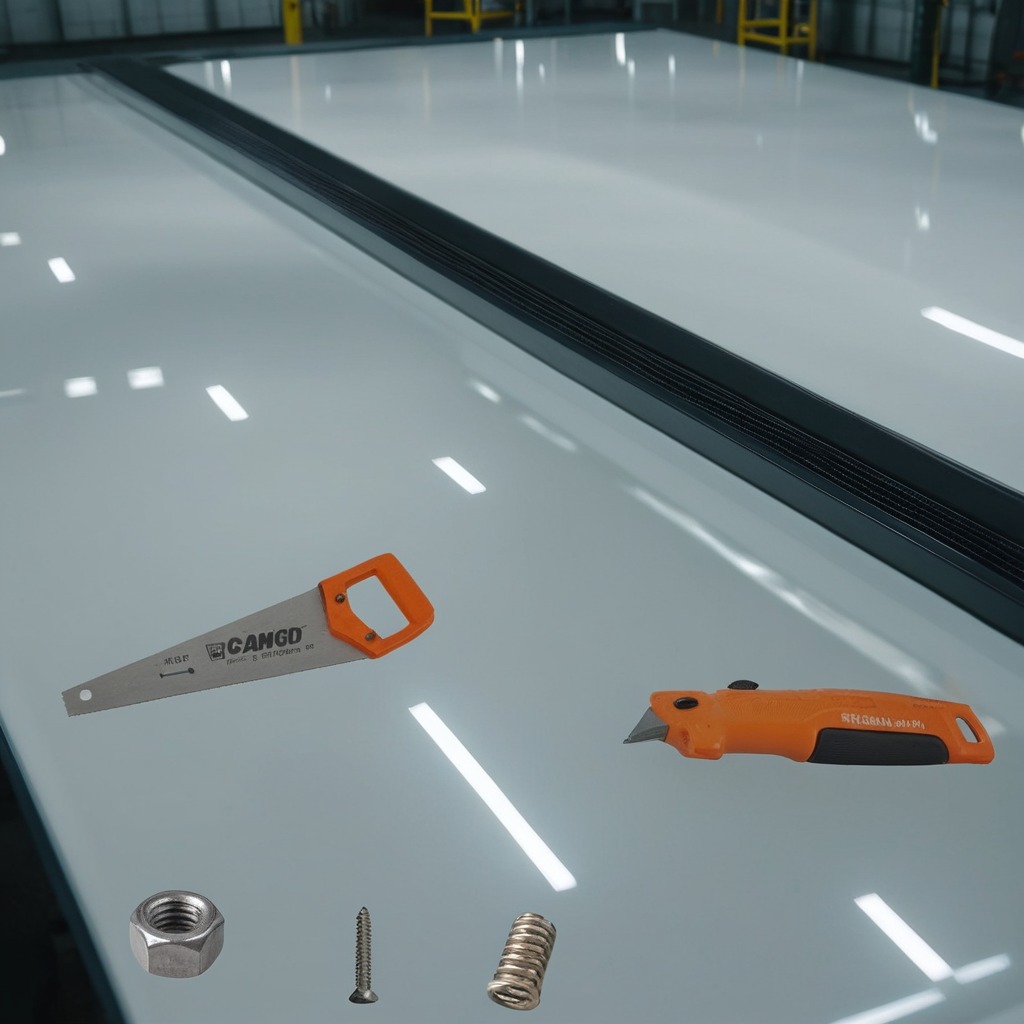
A utility knife, a metal machine screw, a coiled metal spring, a handheld metal saw, and a metal nut are lying on a high-gloss table in a ship maintenance bay industrial lighting.